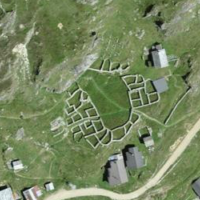
EUNIS habitat code: 23
Species observed at this site:
Clinopodium vulgare
Rumex alpinus
Geum montanum